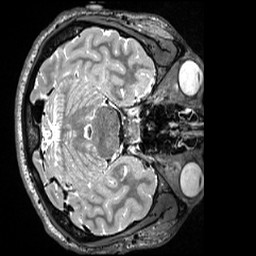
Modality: T2w
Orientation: axial
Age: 21
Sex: male
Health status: healthy
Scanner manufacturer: siemens
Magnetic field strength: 3 T
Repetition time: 3.2 s
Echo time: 0.563 s